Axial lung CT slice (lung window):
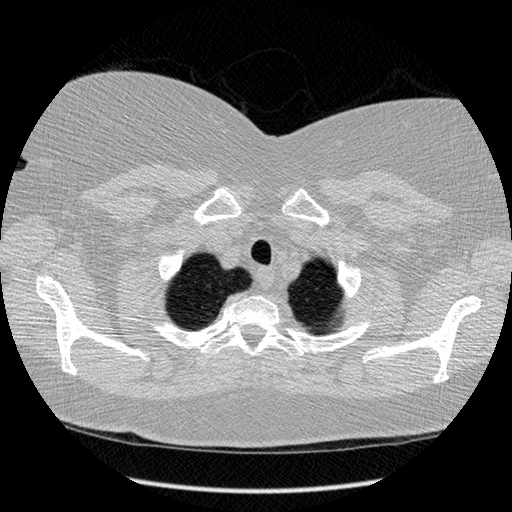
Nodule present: no